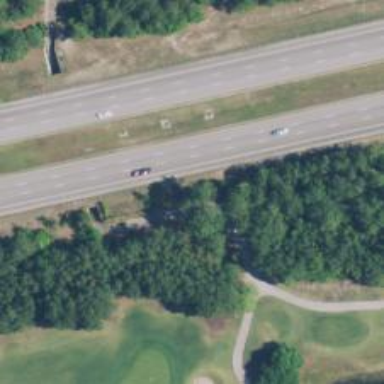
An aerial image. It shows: Footway that doubles as golf path.